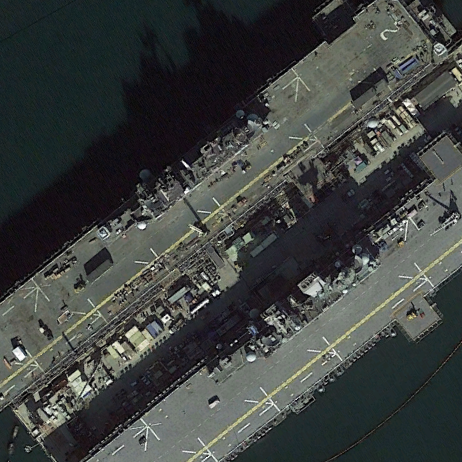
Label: Wasp-class_assault_ship